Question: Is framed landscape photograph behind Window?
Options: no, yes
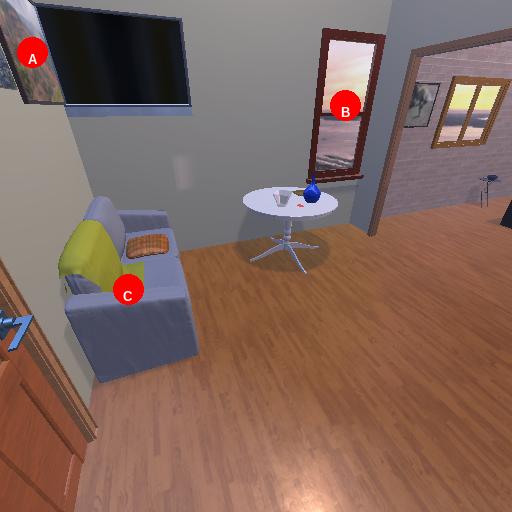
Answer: no